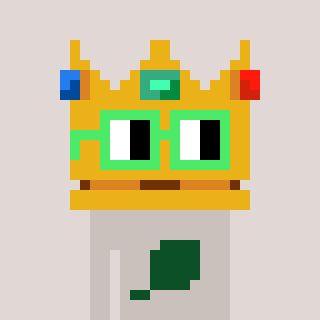
a pixel art character with square light green glasses, a crown-shaped head and a foggrey-colored body on a warm background